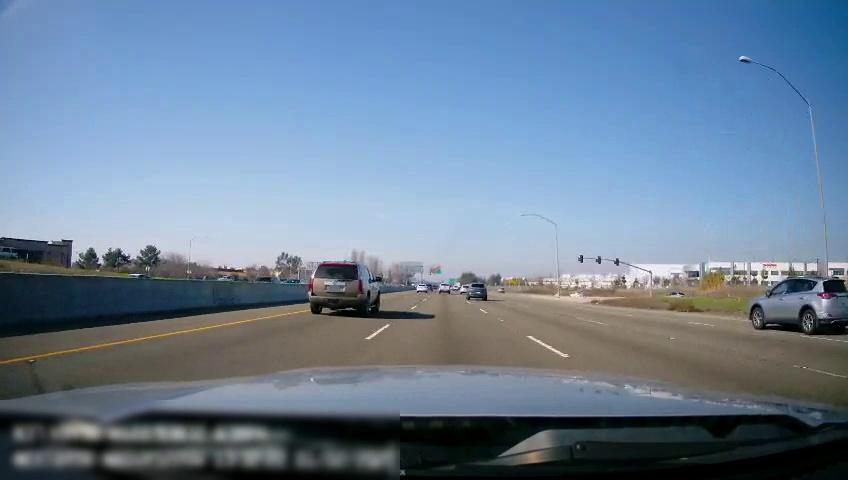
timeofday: Day
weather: Sunny
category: Vehicles | SUV
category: Vehicles | Car
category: Vehicles | SUV
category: Vehicles | SUV
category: Vehicles | Car
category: Drivable Space
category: Vehicles | SUV
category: Vehicles | Car
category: Vehicles | Car
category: Vehicles | SUV
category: Vehicles | SUV
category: Vehicles | SUV
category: Vehicles | Car
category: Vehicles | SUV
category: Lanes | Alternate Lane
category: Lanes | Alternate Lane
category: Lanes | Current Lane
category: Lanes | Current Lane
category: Lanes | Alternate Lane
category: Lanes | Alternate Lane
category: Traffic | Signs